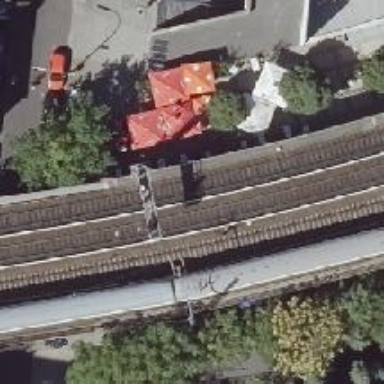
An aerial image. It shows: Railway signal.